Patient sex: M
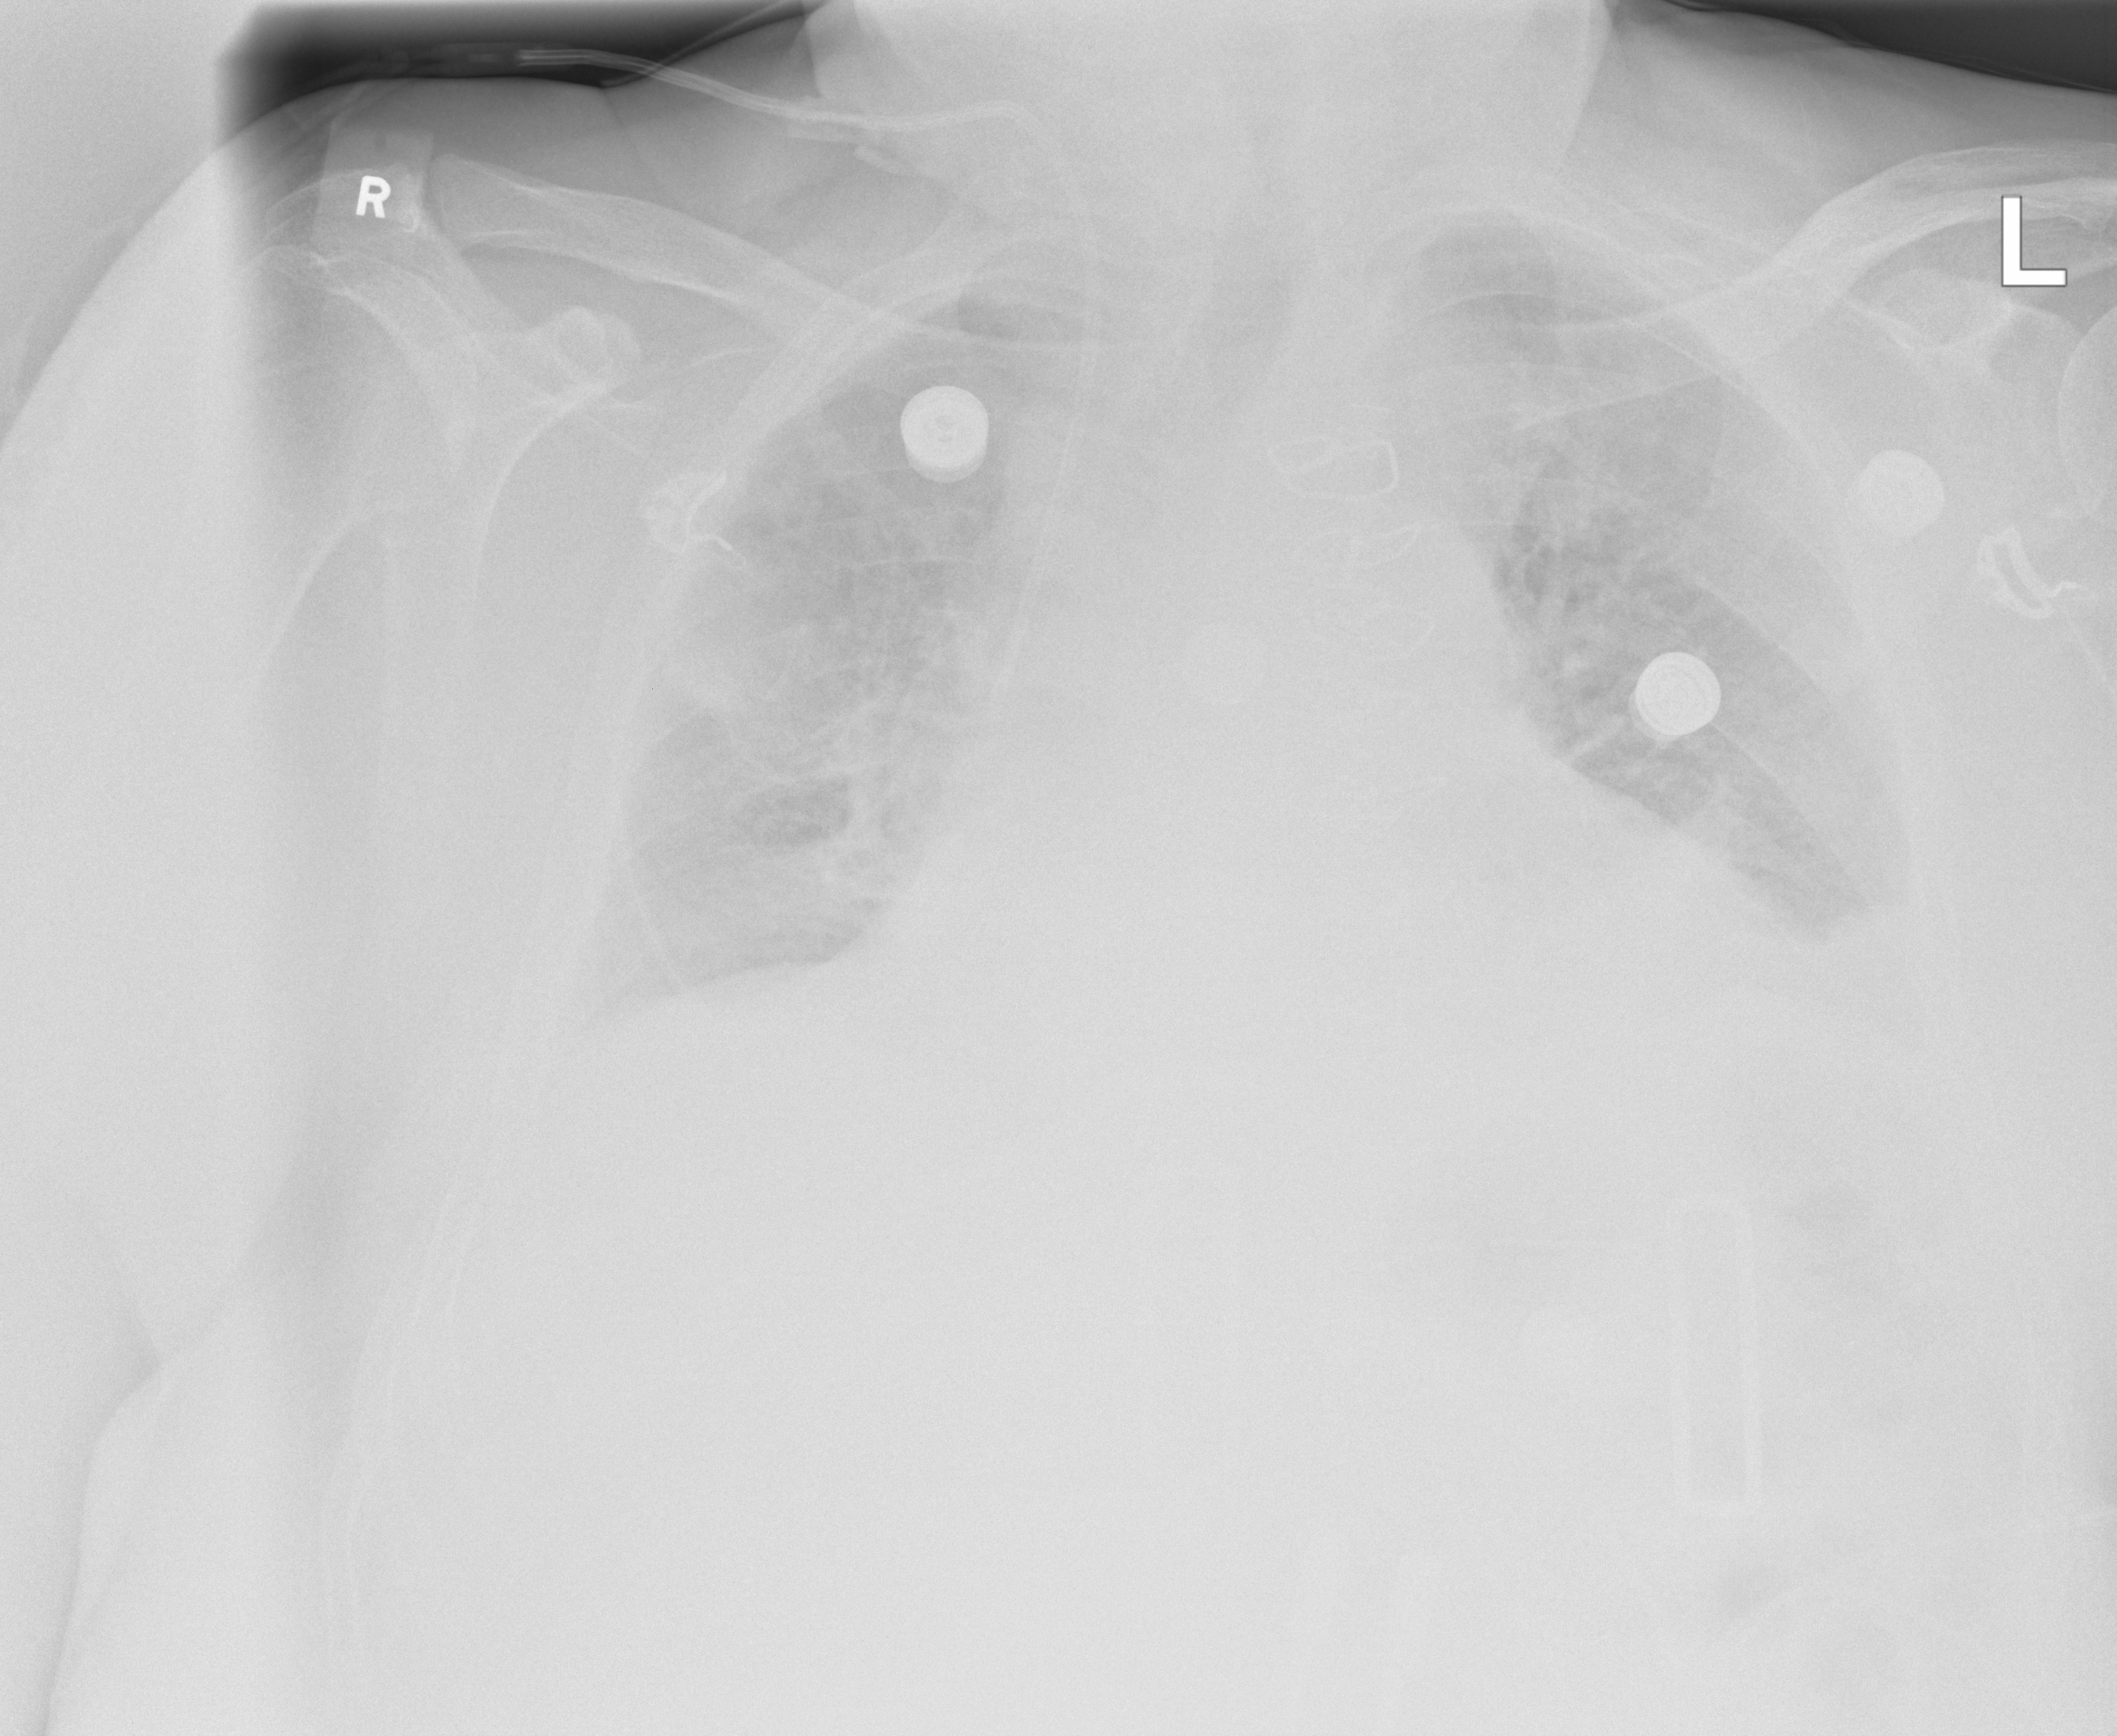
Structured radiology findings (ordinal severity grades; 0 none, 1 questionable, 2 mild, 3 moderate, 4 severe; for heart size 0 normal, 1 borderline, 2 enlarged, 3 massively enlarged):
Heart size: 3
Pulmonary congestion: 3
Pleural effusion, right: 2
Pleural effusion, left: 3
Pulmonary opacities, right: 0
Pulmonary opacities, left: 0
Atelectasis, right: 2
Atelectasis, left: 2